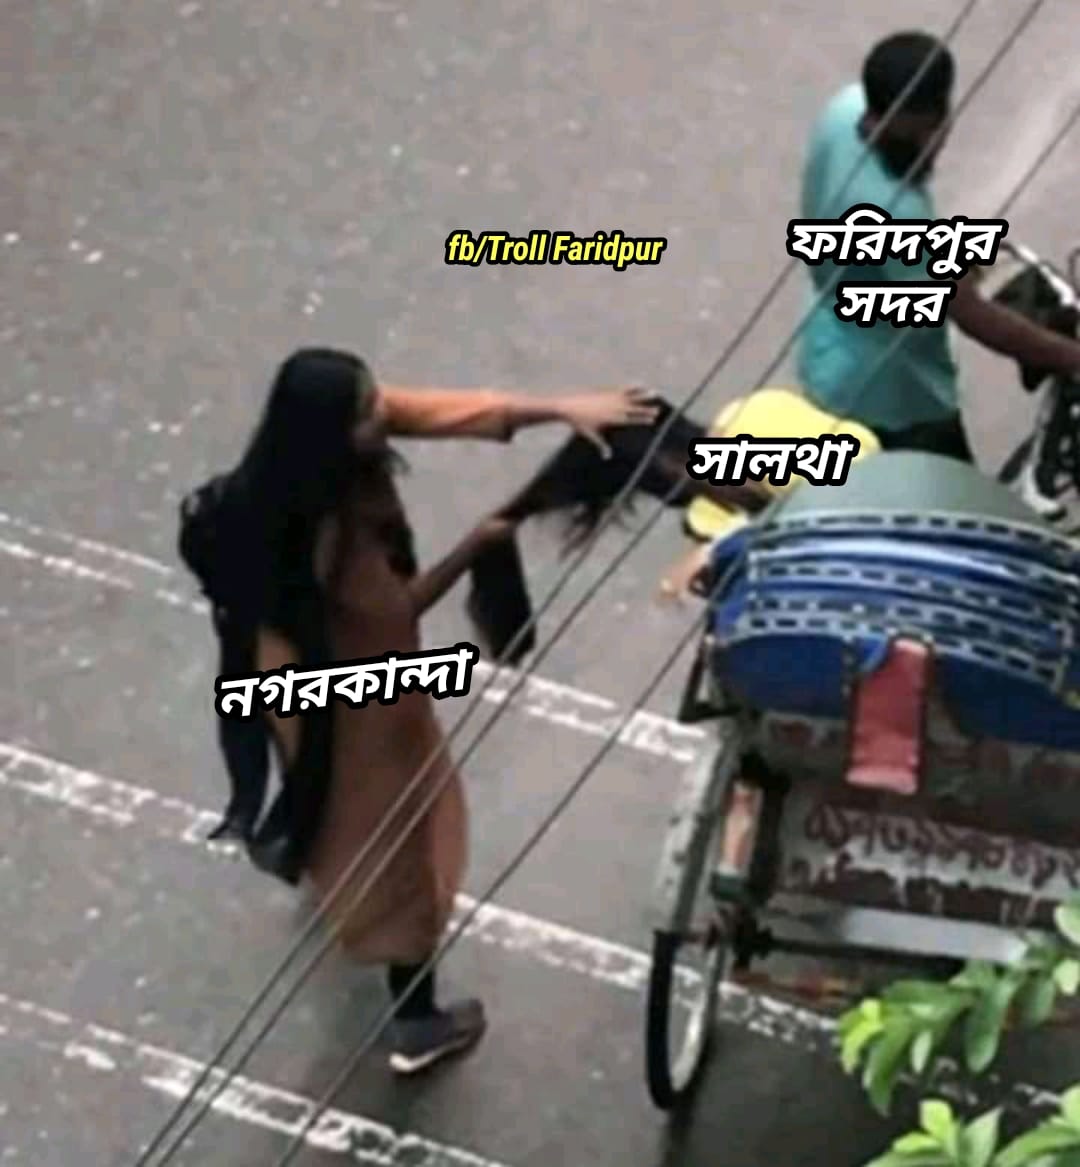
Caption: নগরকান্দা     সালথা     ফরিদপুর সদর
Label: hate